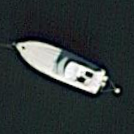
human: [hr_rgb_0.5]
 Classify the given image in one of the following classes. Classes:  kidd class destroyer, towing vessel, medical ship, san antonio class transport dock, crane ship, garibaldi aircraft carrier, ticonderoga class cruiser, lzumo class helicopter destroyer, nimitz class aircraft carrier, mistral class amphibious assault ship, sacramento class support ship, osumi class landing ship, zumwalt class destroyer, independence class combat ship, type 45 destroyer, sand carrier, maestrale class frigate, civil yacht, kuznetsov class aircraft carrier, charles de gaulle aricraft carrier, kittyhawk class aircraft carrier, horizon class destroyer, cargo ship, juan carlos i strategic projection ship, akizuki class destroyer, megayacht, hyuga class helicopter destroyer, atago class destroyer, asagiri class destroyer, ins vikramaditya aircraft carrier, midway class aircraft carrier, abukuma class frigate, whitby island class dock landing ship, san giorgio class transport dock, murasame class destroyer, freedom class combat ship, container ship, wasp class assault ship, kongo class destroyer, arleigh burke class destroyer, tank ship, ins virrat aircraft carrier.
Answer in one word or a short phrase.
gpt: Civil yacht